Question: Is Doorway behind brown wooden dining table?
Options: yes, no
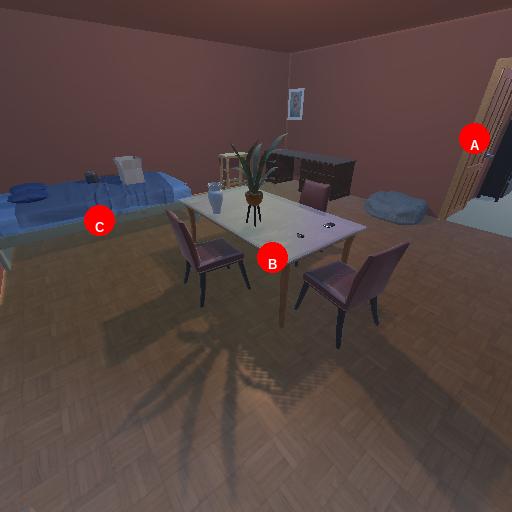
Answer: yes